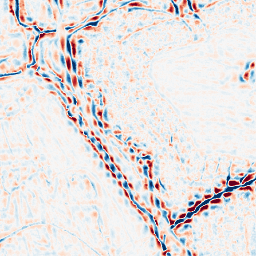
Category: wavelet
Decomposition family: wavelet_biorthogonal
Decomposition parameters: wavelet: bior3.5
level: 3
Upsampling method: linear_exact
Upsampling parameters: scale: 8
Upsampling scale: 8